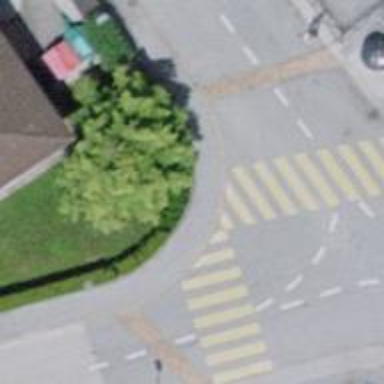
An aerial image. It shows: Sidewalk along the footway.